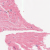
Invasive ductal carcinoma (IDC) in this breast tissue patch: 0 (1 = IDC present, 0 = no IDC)